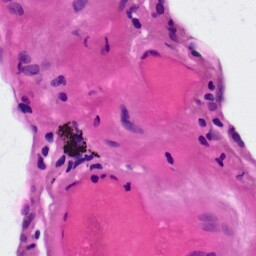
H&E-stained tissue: Lung